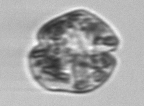
Label: Karenia